Interaction volume radius: 10 \u00c5
Interaction volume height: 20 \u00c5
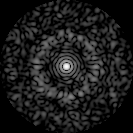
Disorder parameter: 0.8326